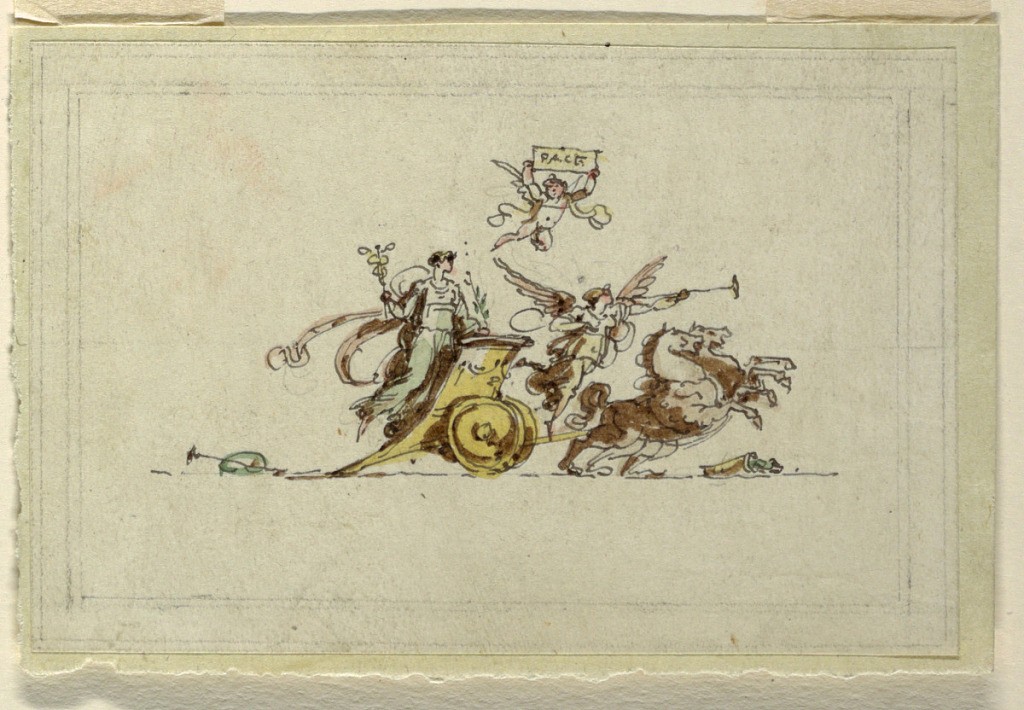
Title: Peace in a chariot, Sala di Recezione, Palazzo Quirinale, Rome
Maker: Felice Giani, Italian, 1758–1823
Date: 1812
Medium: Pen and dark gray ink, brush and color washes over black chalk ruled lines on beige wove paper
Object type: Drawing
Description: Peace stands within horse-drawn chariot, holding caduceus and branch. Fame flies between chariot and horses blowing her trumpet. Putto flies above, holding tablet inscribed PACE.